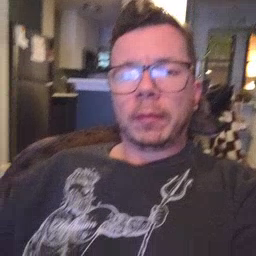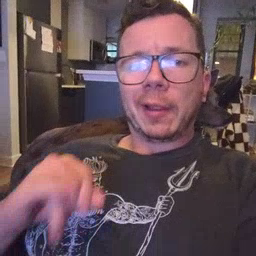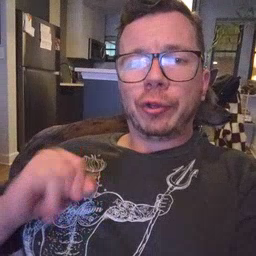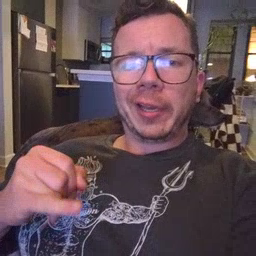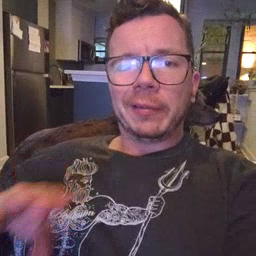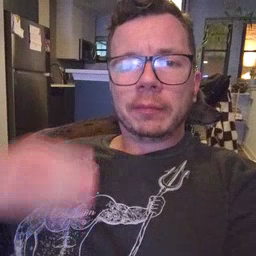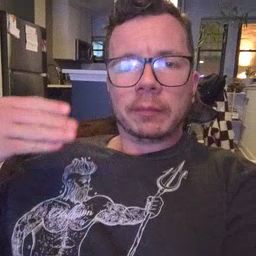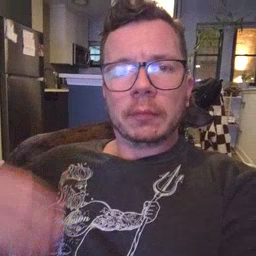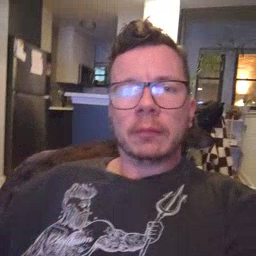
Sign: jeans